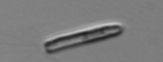
Label: Chrysochromulina